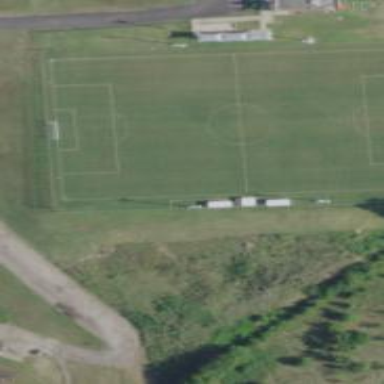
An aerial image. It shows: Soccer pitch on the ground.